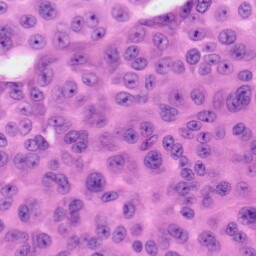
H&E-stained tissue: Skin